Question: Even when 'gravity' is set to 'top' the text has some padding between it and 'view''s border. I need to text to completely touch the border.
Bellow you can see the gap I'm trying to get rid of.

And here is the layout used:
'''
<?xml version="1.0" encoding="utf-8"?>
<LinearLayout xmlns:android="http://schemas.android.com/apk/res/android"
android:orientation="vertical"
android:layout_width="fill_parent"
android:layout_height="fill_parent">
<TextView
android:id="@+id/someView"
android:layout_width="match_parent"
android:layout_height="wrap_content"
android:text="Here is some text"
android:textSize="30dp"
android:gravity="top" />
</LinearLayout>
'''
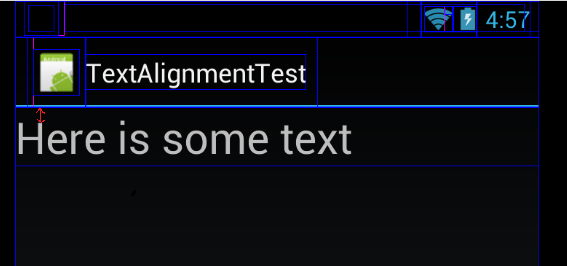
Answer: Try to create 9.patch line and set it to your TextView: 'android:drawableTop="@drawable/your_line"'.
Then set 'android:drawablePadding="-10dp"'
This trick must work perfectly.